Question: In order to have IDEA and DDMS connected to the same emulator, I had to disable this feature.

What does it do? Is there a downside of this action?
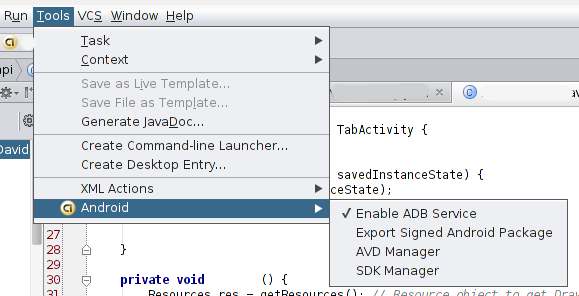
Answer: The ADB (Android Debug Bridge) is a service that IDEA uses for debugging Android code on an emulator or USB device. This service can be used by only one application at a time. DDMS tool uses ADB, too, so you need to disable ADB-IDEA connection if you want to use DDMS tool without closing IDEA. You won't be able to debug Android applications in IDEA if this service is disabled, but note that if you try to launch debugging . So there shouldn't be any problems after disabling this service. You just need to do it before launching DDMS.